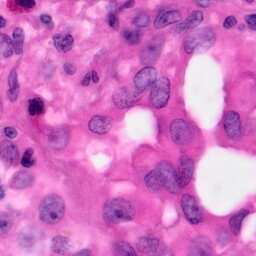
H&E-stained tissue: Pancreatic